Question: I am working on this page:

As you can see, "BE" slightly does not align with "WITH" on the left (It is more noticeable on wider screens). There is no padding or margins on 'headline', 'head1' or 'head2'. And everything in a span is 'text-align:left'. I am using fittext.js, but I even tried using a whole number as the font size. The font is just a basic: 'font-family: "Helvetica Neue",Helvetica,Arial,sans-serif;'
Code involved:
'''
<div class="headline">
<span class="head1" style="font-size: 84.7058823529412px;">be important</span>
<span class="head2" style="font-size: 28.8px;">with a 1:19 professor to student ratio</span>
</div>
'''
CSS involved
'''
.slide .headline {
text-transform: uppercase;
width: 100%;
}
.important_slide .headline span {
text-align: left;
}
.slide .headline span {
width: 100%;
display: block;
color: white;
line-height: 0.8;
}
.important_slide .headline .head2 {
margin-top: 18px;
}
'''
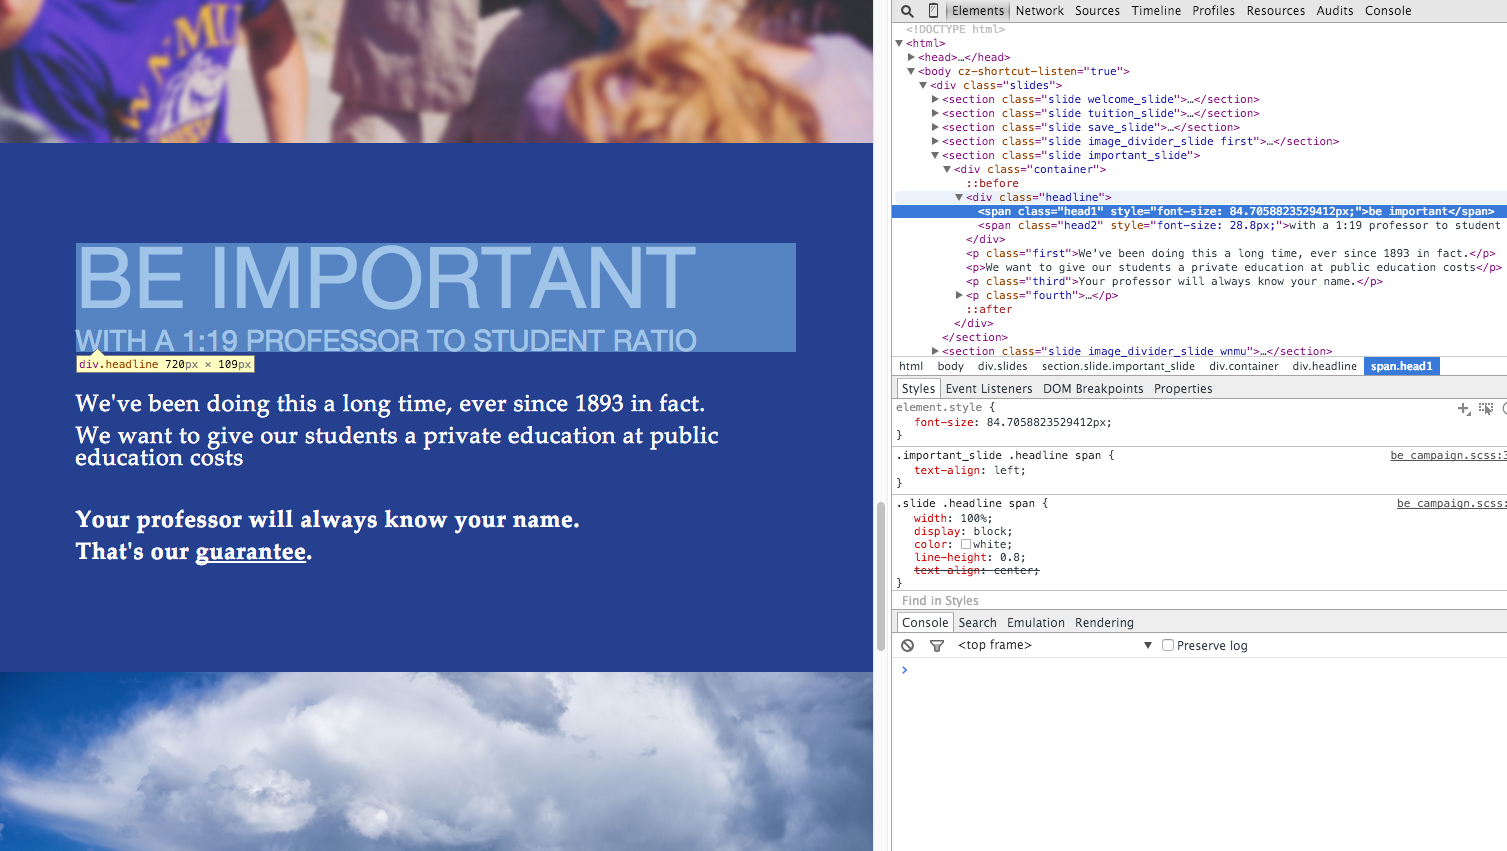
Answer: You are seeing an artifact of how the font is designed.
For example, if you use a serif font, the top-left serif on the "b" lines up with the left edge of the 'span', and so does the left edge of the "w".
However, if you use a sans-serif font, the "b" has no serif and appears slightly off from the left edge of the 'span'.
There is no work around for this except to pick a font family that has all the characters aligned to the left edge of the glyph box.
'''
span {
display: block;
border: 1px dotted gray;
}
.ex1 {
font-family: serif;
}
.ex2 {
font-family: sans-serif;
}
b {
display: inline-block;
font-family: monospace;
margin-top: 10px;
}
'''
'''
<div class="headline ex1">
<b>Ex1:</b>
<span class="head1" style="font-size: 84.7058823529412px;">be important</span>
<span class="head2" style="font-size: 28.8px;">with a 1:19 professor to student ratio</span>
</div>
<div class="headline ex2">
<b>Ex2:</b>
<span class="head1" style="font-size: 84.7058823529412px;">be important</span>
<span class="head2" style="font-size: 28.8px;">with a 1:19 professor to student ratio</span>
</div>
'''